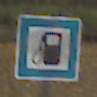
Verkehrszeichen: Tankstelle
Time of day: MorningAfternoon
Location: Outdoor (Nature)
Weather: Overcast
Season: Autumn
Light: Natural